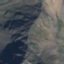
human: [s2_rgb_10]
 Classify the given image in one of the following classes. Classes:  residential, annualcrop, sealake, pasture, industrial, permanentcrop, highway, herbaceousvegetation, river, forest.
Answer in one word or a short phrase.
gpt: HerbaceousVegetation